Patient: sex M, age 64
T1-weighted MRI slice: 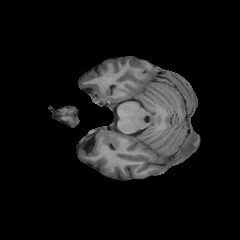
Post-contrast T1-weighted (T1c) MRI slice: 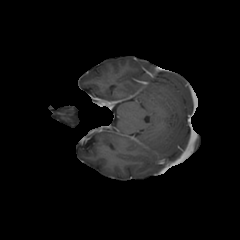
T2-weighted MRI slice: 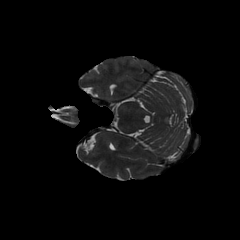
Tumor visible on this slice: no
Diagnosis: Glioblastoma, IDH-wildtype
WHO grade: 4